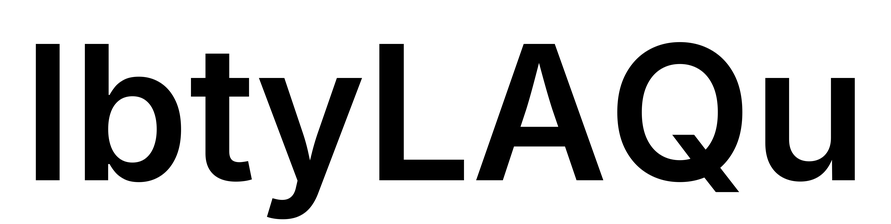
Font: Inter_SemiBold